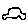
Label: car